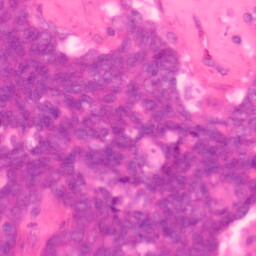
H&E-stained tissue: Colon